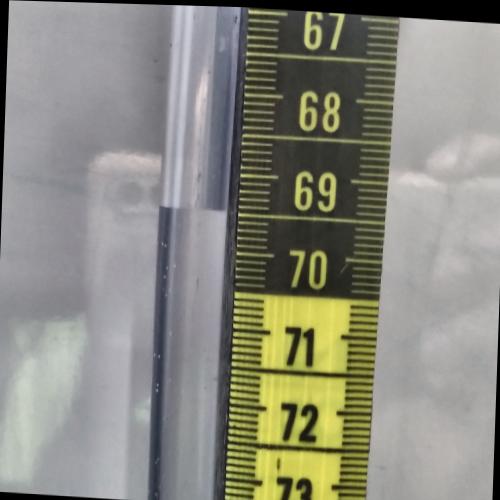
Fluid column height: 69.5 cm